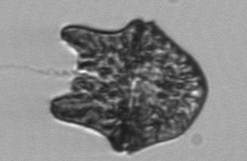
Label: Akashiwo